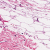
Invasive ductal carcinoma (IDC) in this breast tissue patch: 0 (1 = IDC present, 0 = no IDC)